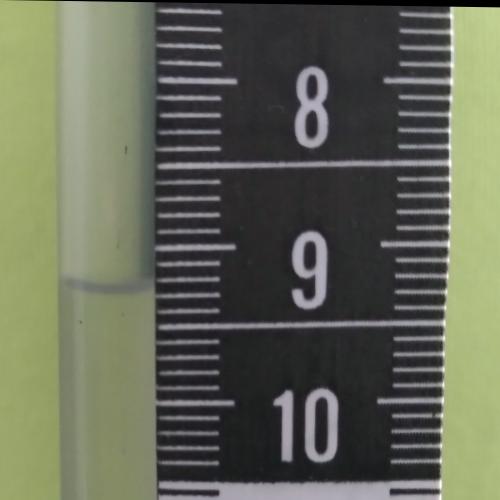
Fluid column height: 9.2 cm